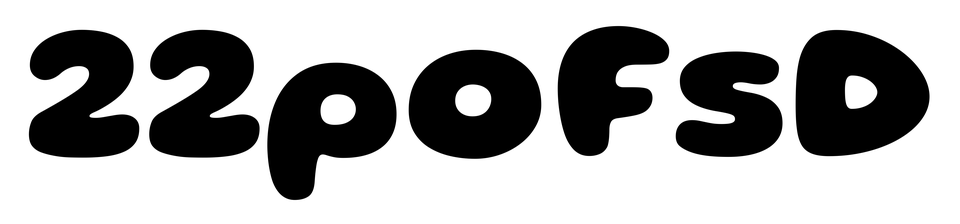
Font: Gluten_ExtraBold